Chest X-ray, PA view. Patient: 51 years old, sex F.
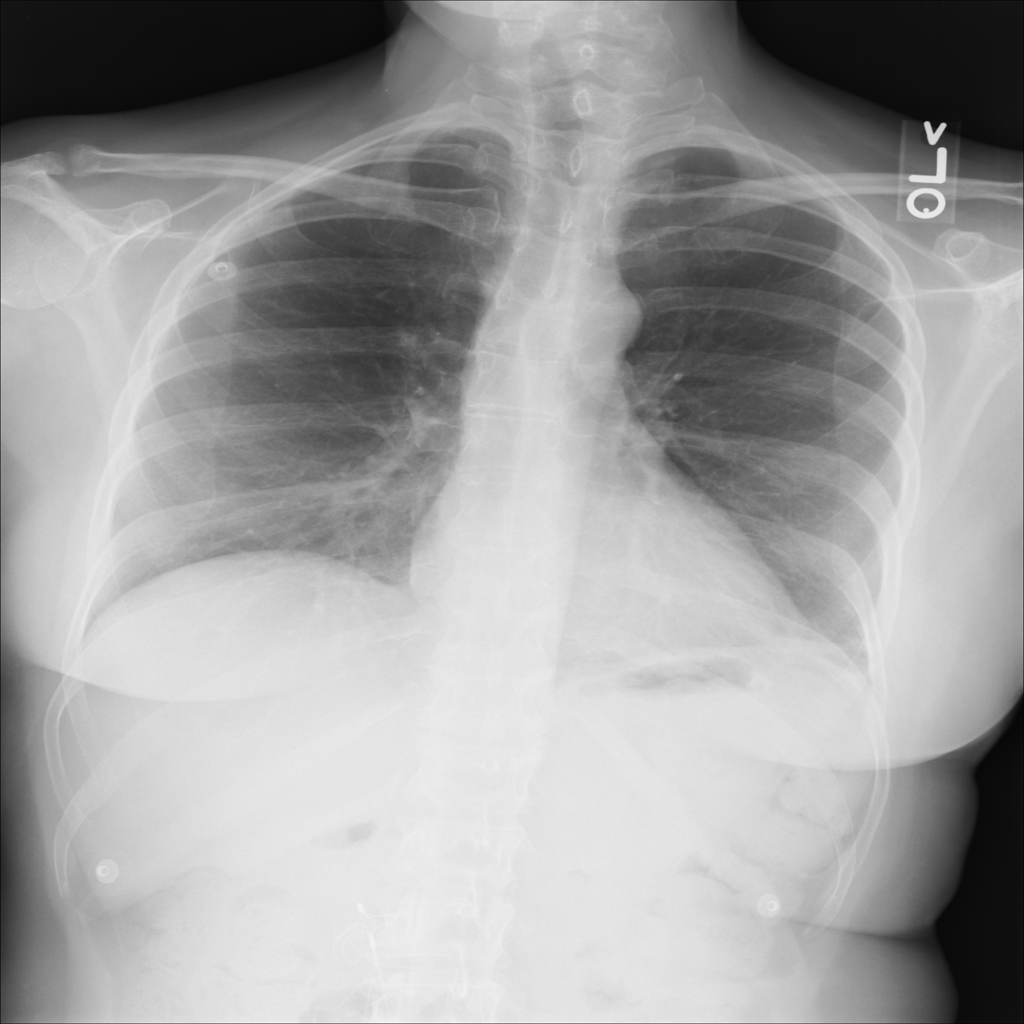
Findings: Atelectasis